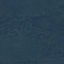
Land use / land cover: Forest